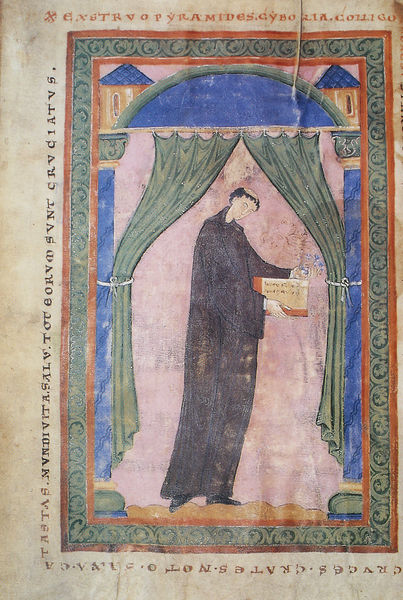
Titel: Flores Epytaphii Sanctorum
Künstler: Thiofrid
Schlagwörter: blau, mann, grün, schwarz, säulen, weiss, zeichnung, rot, hochformat, malerei, ornament, architektur, bibel, falten, rahmen, bild, vorhang, kirche, geistlicher, gewand, kutte, mantel, stehend, blatt, turm, schrift, blue, columns, curtain, curtains, red, religious, window, black, green, painting, robe, wall, dekor, lesen, verzierung, flowers, gown, pattern, pink, tapestry, buch, burg, kloster, türme, seite, illustration, text, buchdruck, buchseite, pergament, man, mittelalter, priester, building, house, houses, roof, mönch, heiliger, tempel, paper, frame, gabe, letters, tonsur, latein, lateinisch, bald, balding, shoes, monk, box, gothic, medieval, religion, home, book, buchmalerei, script, söulen, page, border, latin, illumination, manuscript, bogen, catholic, stage, säule, illuminated manuscript, pillars, lawyer, diary, medieval art, stifter, blaiu, archive, rubrizierung, curtons, gybo, kurtons, gothic art, archives, sunt, crucitatus